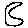
Label: moon